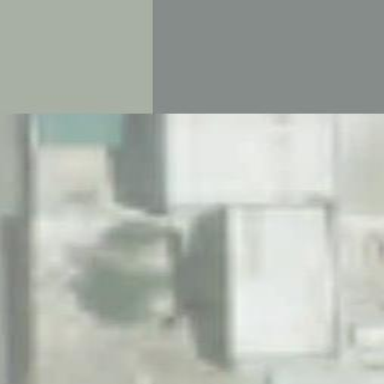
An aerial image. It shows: Warehouse.